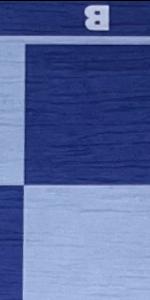
Label: Empty